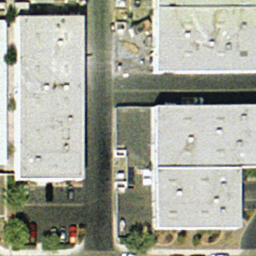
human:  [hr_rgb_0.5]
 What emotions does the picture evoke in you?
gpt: buildings